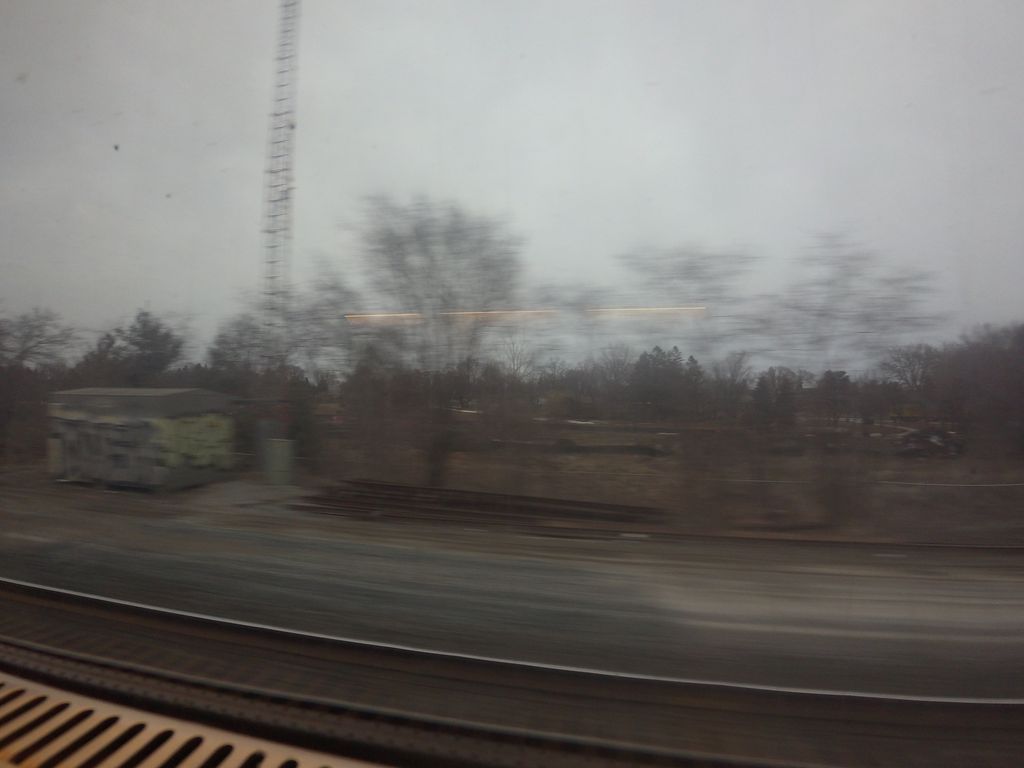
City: toronto